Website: macys
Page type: cross-sells
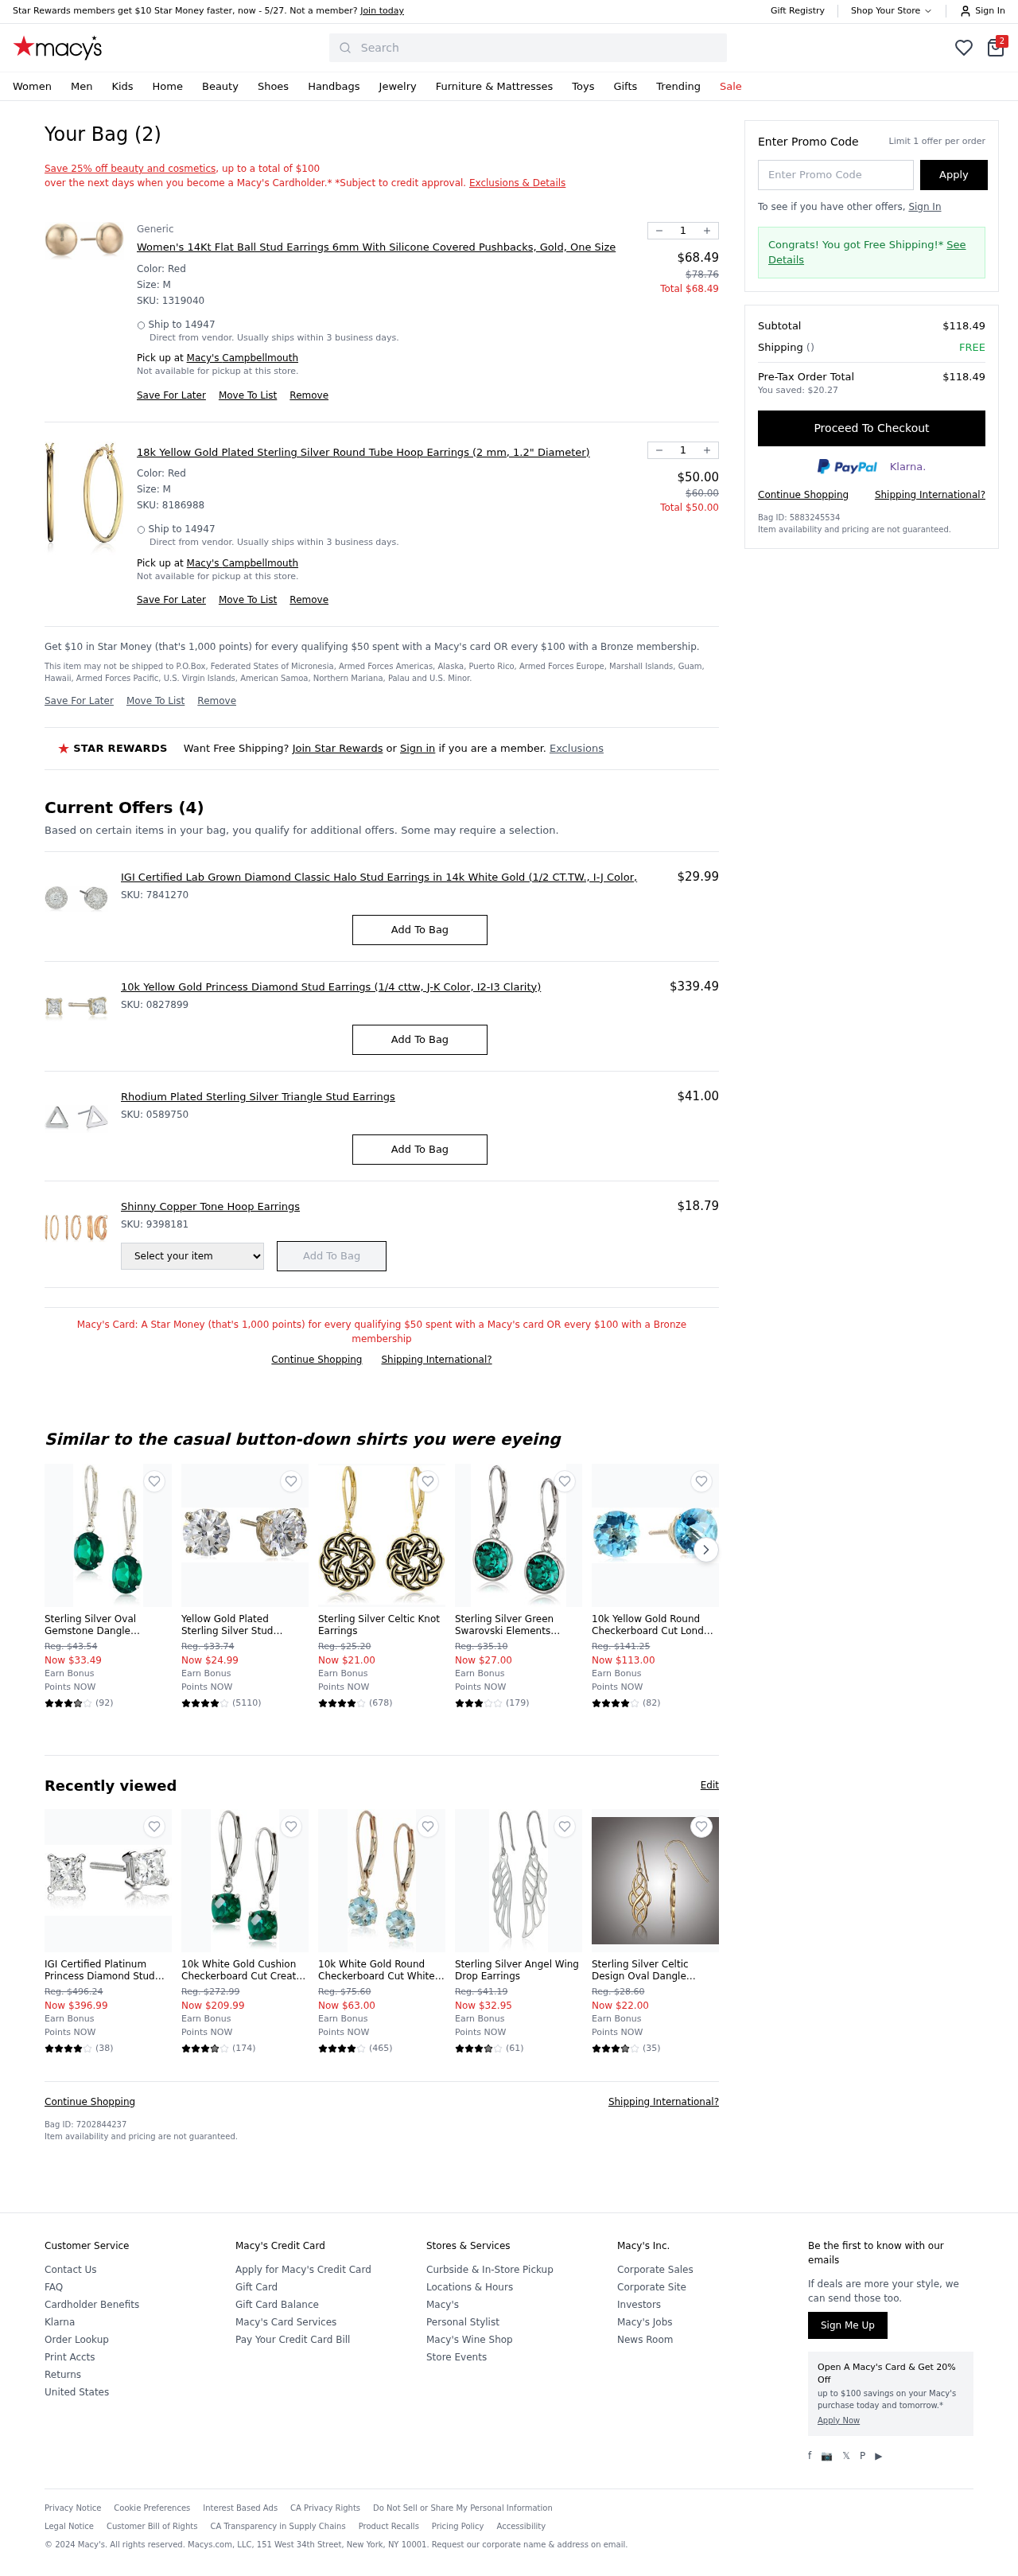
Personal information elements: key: PII_CITY
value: Campbellmouth
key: PII_POSTCODE
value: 14947
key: PII_PROMO_CODE
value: DEAL6809
Product elements: key: PRODUCT10_NAME
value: IGI Certified Platinum Princess Diamond Stud Earrings (1/4 - 2 cttw, G-H Color, VS2 Clarity)
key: PRODUCT10_NUM_RATINGS
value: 38
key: PRODUCT10_PRICE
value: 396.99
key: PRODUCT10_RATING
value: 4.4
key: PRODUCT11_NAME
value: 10k White Gold Cushion Checkerboard Cut Created Emerald Leverback Earrings (6mm)
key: PRODUCT11_NUM_RATINGS
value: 174
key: PRODUCT11_PRICE
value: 209.99
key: PRODUCT11_RATING
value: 3.5
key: PRODUCT12_NAME
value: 10k White Gold Round Checkerboard Cut White Topaz Leverback Earrings (6mm)
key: PRODUCT12_NUM_RATINGS
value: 465
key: PRODUCT12_PRICE
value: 63
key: PRODUCT12_RATING
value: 4.4
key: PRODUCT13_NAME
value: Sterling Silver Angel Wing Drop Earrings
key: PRODUCT13_NUM_RATINGS
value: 61
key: PRODUCT13_PRICE
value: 32.95
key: PRODUCT13_RATING
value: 3.6
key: PRODUCT14_NAME
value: Sterling Silver Celtic Design Oval Dangle Earrings
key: PRODUCT14_NUM_RATINGS
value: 35
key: PRODUCT14_PRICE
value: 22
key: PRODUCT14_RATING
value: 3.7
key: PRODUCT15_NAME
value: IGI Certified Lab Grown Diamond Classic Halo Stud Earrings in 14k White Gold (1/2 CT.TW., I-J Color,
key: PRODUCT15_PRICE
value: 29.99
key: PRODUCT16_NAME
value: Rhodium Plated Sterling Silver Triangle Stud Earrings
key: PRODUCT16_PRICE
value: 41
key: PRODUCT1_BRAND
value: Generic
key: PRODUCT1_NAME
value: Women's 14Kt Flat Ball Stud Earrings 6mm With Silicone Covered Pushbacks, Gold, One Size
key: PRODUCT1_PRICE
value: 68.49
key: PRODUCT1_QUANTITY
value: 1
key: PRODUCT2_NAME
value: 18k Yellow Gold Plated Sterling Silver Round Tube Hoop Earrings (2 mm, 1.2" Diameter)
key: PRODUCT2_PRICE
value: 50
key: PRODUCT2_QUANTITY
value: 1
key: PRODUCT3_NAME
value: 10k Yellow Gold Princess Diamond Stud Earrings (1/4 cttw, J-K Color, I2-I3 Clarity)
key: PRODUCT3_PRICE
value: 339.49
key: PRODUCT4_NAME
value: Shinny Copper Tone Hoop Earrings
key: PRODUCT4_PRICE
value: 18.79
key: PRODUCT5_NAME
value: Sterling Silver Oval Gemstone Dangle Earrings
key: PRODUCT5_NUM_RATINGS
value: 92
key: PRODUCT5_PRICE
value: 33.49
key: PRODUCT5_RATING
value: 3.6
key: PRODUCT6_NAME
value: Yellow Gold Plated Sterling Silver Stud Earrings set with Round Cut Swarovski Zirconia (4 cttw)
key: PRODUCT6_NUM_RATINGS
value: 5110
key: PRODUCT6_PRICE
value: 24.99
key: PRODUCT6_RATING
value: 4.3
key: PRODUCT7_NAME
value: Sterling Silver Celtic Knot Earrings
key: PRODUCT7_NUM_RATINGS
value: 678
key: PRODUCT7_PRICE
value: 21
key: PRODUCT7_RATING
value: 4
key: PRODUCT8_NAME
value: Sterling Silver Green Swarovski Elements Crystal Round Lever Back Drop Earrings
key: PRODUCT8_NUM_RATINGS
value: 179
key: PRODUCT8_PRICE
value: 27
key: PRODUCT8_RATING
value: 3.2
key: PRODUCT9_NAME
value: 10k Yellow Gold Round Checkerboard Cut London Blue Topaz Stud Earrings (6mm)
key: PRODUCT9_NUM_RATINGS
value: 82
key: PRODUCT9_PRICE
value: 113
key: PRODUCT9_RATING
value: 4.1
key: PRODUCT1_SKU
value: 1319040
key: PRODUCT1_ORIGINAL_PRICE
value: $78.76
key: PRODUCT1_TOTAL
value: $68.49
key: PRODUCT2_SKU
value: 8186988
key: PRODUCT2_ORIGINAL_PRICE
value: $60.00
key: PRODUCT2_TOTAL
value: $50.00
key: PRODUCT15_SKU
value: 7841270
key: PRODUCT3_SKU
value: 0827899
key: PRODUCT16_SKU
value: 0589750
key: PRODUCT4_SKU
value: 9398181
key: PRODUCT5_ORIGINAL_PRICE
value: Reg. $43.54
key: PRODUCT6_ORIGINAL_PRICE
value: Reg. $33.74
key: PRODUCT7_ORIGINAL_PRICE
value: Reg. $25.20
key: PRODUCT8_ORIGINAL_PRICE
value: Reg. $35.10
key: PRODUCT9_ORIGINAL_PRICE
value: Reg. $141.25
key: PRODUCT10_ORIGINAL_PRICE
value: Reg. $496.24
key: PRODUCT11_ORIGINAL_PRICE
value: Reg. $272.99
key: PRODUCT12_ORIGINAL_PRICE
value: Reg. $75.60
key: PRODUCT13_ORIGINAL_PRICE
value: Reg. $41.19
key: PRODUCT14_ORIGINAL_PRICE
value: Reg. $28.60
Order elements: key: ORDER_NUM_ITEMS
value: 2
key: ORDER_SUBTOTAL
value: $118.49
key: ORDER_TOTAL
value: $118.49
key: ORDER_SAVINGS
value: $20.27
Search elements: key: HEADER_SEARCH
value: Search